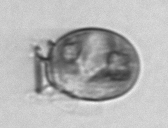
Label: Dinophysis_acuminata